Question: I am trying to do an windows application. In the below image you can see that in Page1 where a button is there. When I select this button a canvas is opened. What I want to do is? When this canvas is opened in the Page1(right side) itself, if I select back button of windows phone. Then the canvas should disappear. How to do this kind of task?

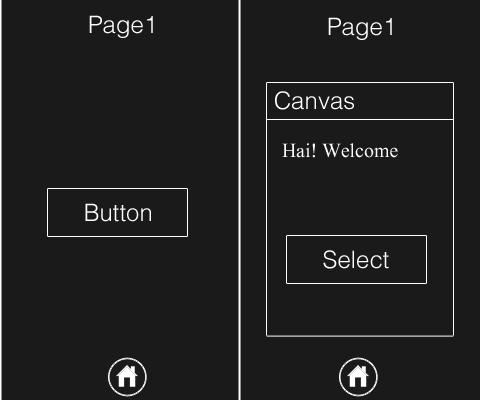
Answer: You can detect and cancel the navigation with the back button by overriding the 'OnBackKeyPress' method and setting 'e.Cancel' to true.
From there, it's just a matter of detecting whether the canvas is displayed.
'''
protected override void OnBackKeyPress(CancelEventArgs e)
{
if (EHeightCanvas.Visibility == System.Windows.Visibility.Visible)
{
e.Cancel = true;
EHeightCanvas.Visibility = System.Windows.Visibility.Collapsed;
}
}
'''